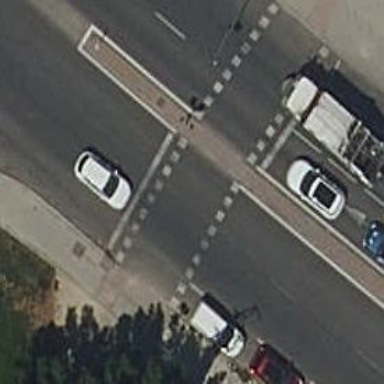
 there are traffic signals and zebra crossing."